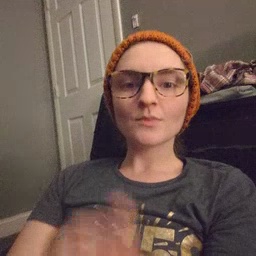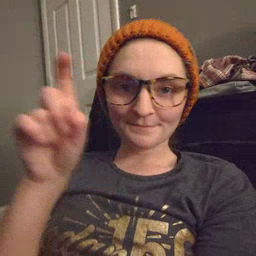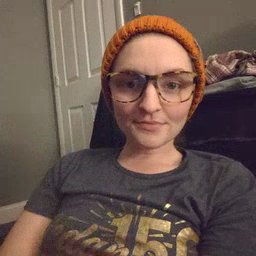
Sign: closet